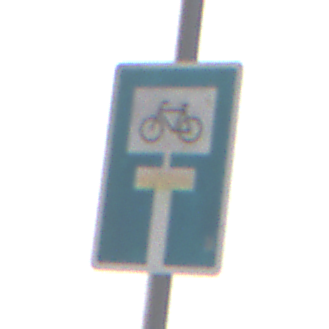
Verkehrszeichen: SackgasseRadverkehrDurchlaessig
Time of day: MorningAfternoon
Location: Outdoor (Nature)
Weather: PartlyCloudy
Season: NotSpecified
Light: Natural